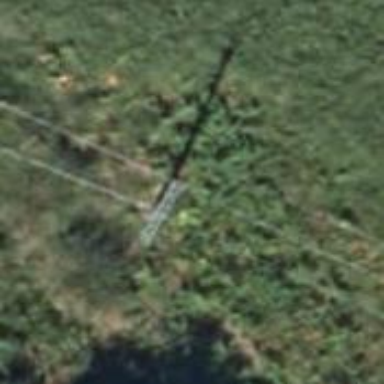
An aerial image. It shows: Power pole.